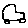
Label: car